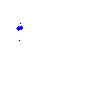
Particle: pion